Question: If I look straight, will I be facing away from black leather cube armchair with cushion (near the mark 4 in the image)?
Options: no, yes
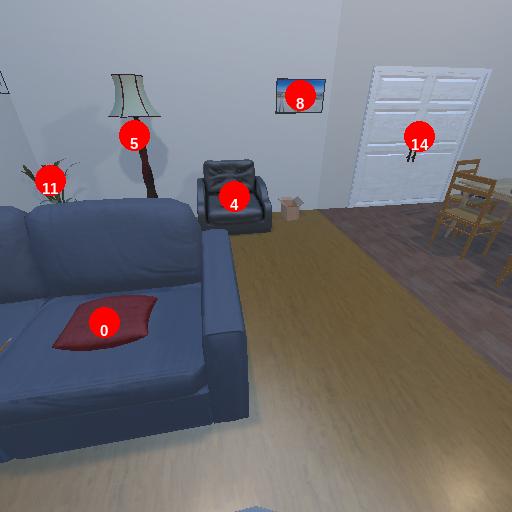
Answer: no